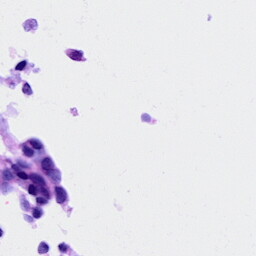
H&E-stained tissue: Ovarian